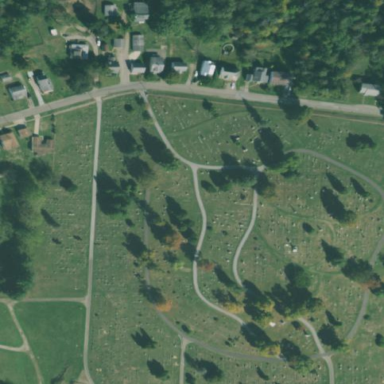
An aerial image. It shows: Grave yard.